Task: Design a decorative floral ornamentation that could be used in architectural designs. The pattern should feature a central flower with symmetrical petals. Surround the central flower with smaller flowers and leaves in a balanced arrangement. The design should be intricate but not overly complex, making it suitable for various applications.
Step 1341:
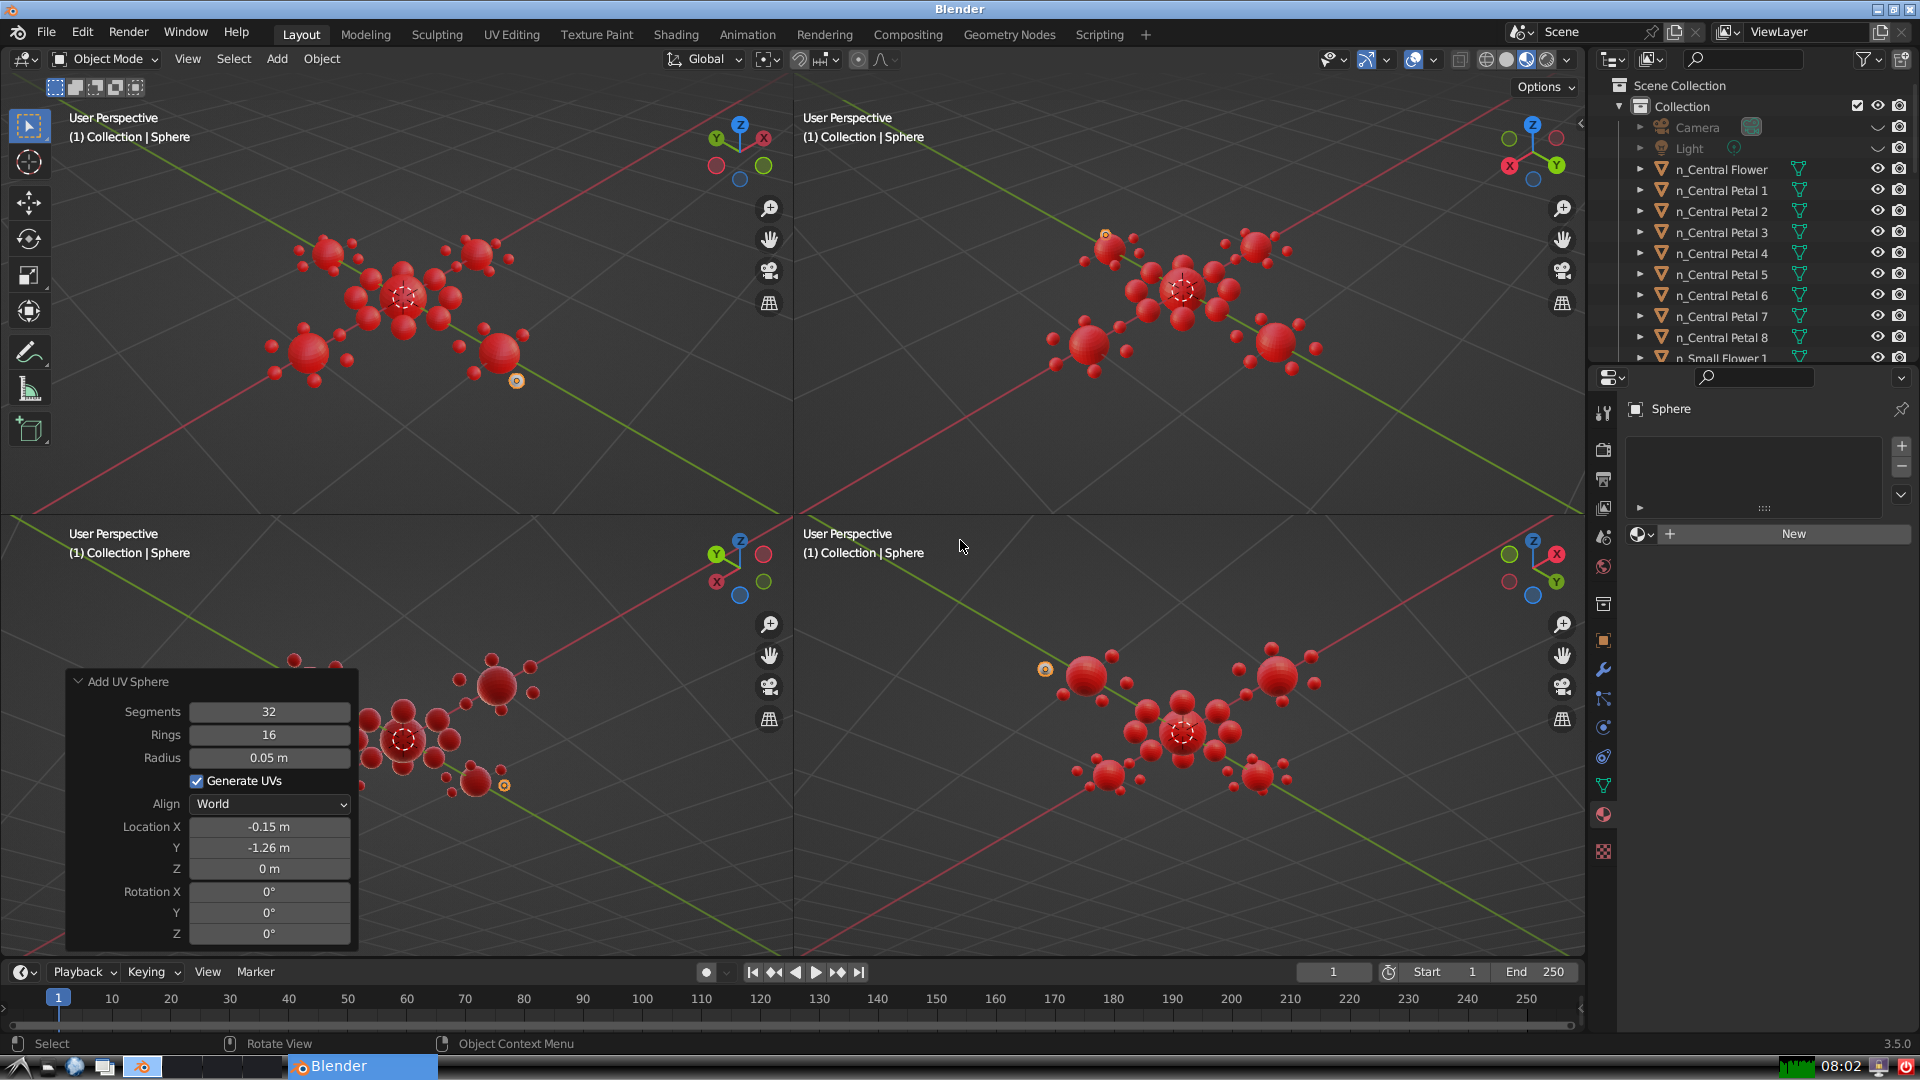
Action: {"key_press": ['Ctrl, Home']}